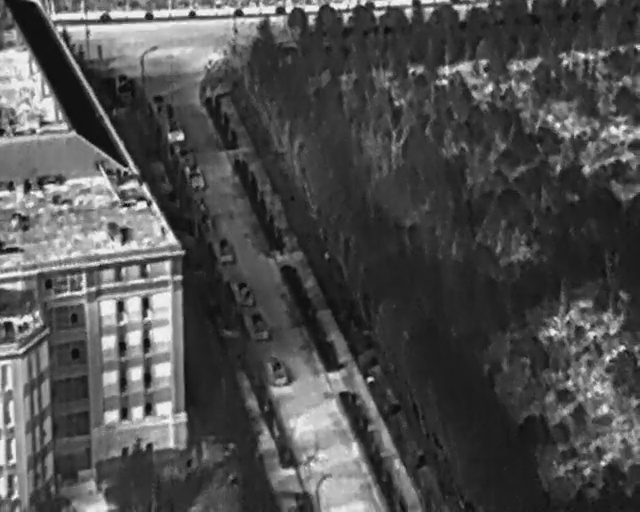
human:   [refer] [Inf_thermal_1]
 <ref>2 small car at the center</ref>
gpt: <box>[[37, 61, 42, 65, 164], [33, 47, 37, 50, 168]]</box>